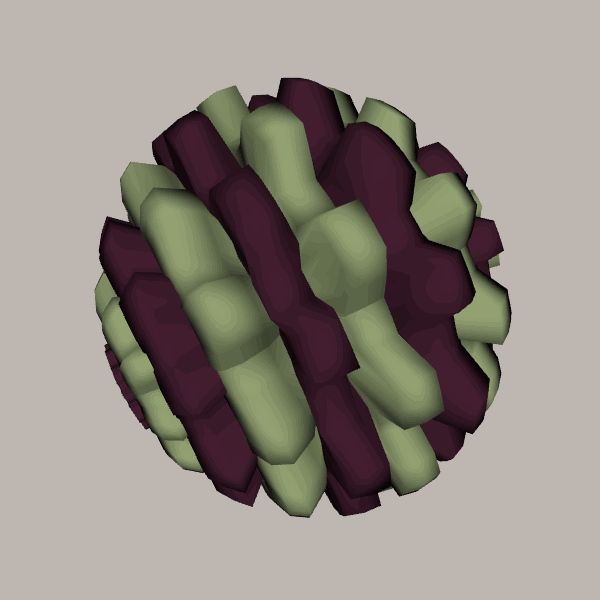
Background: light